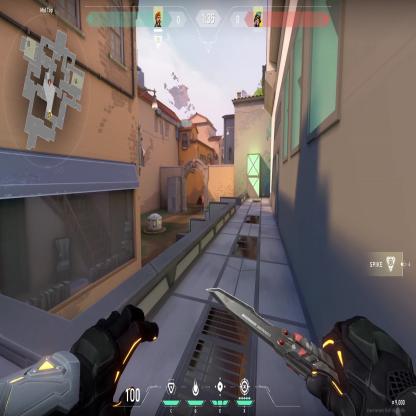
Label: enemy